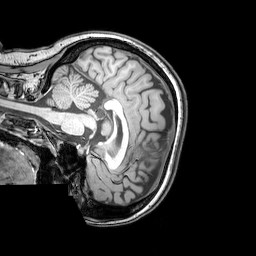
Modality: T1w
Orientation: sagittal
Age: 24
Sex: female
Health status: healthy
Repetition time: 0.081 s
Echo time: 0.037 s